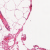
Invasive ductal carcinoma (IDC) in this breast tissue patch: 0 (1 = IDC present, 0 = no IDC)